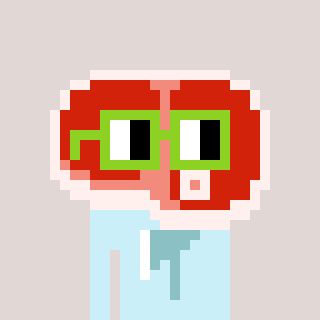
a pixel art character with square light green glasses, a steak-shaped head and a cold-colored body on a warm background